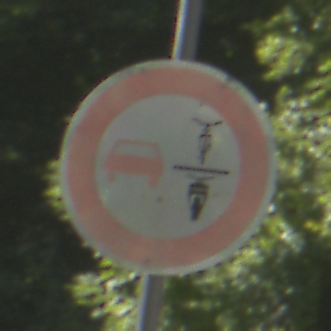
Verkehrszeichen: VerbotUeberholenEinspurigeFahrzeuge
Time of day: Midday
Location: Outdoor (RoadRail)
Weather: Clear
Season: NotSpecified
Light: Natural